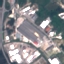
Land use / land cover: Industrial